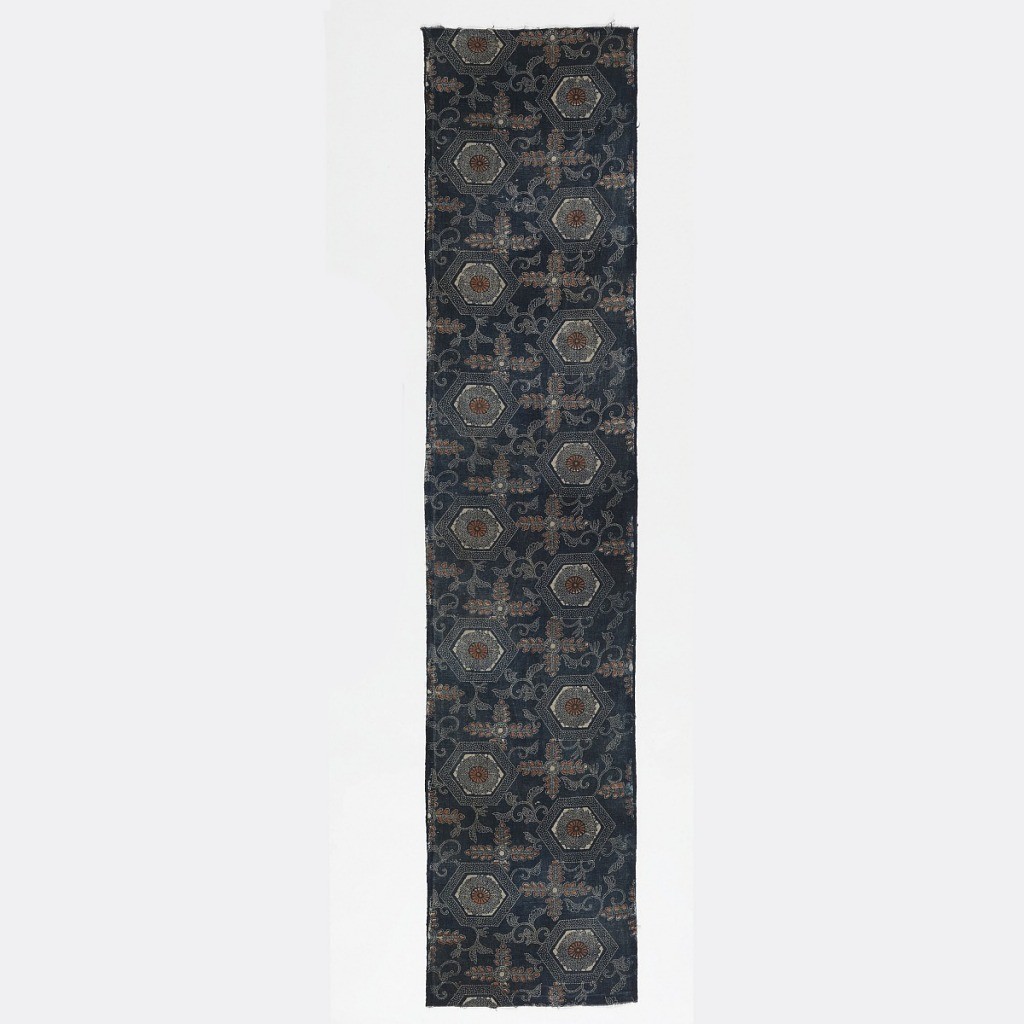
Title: Textile
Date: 19th century
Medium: cotton Technique: stenciled resist on plain weave (katazome)
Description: Two columns of offset hexagons with flower centers. Surrounding hexagons are curling leaves and flowers forming cross shapes. Design is primarily comprised of white dots in reserve and red accents.